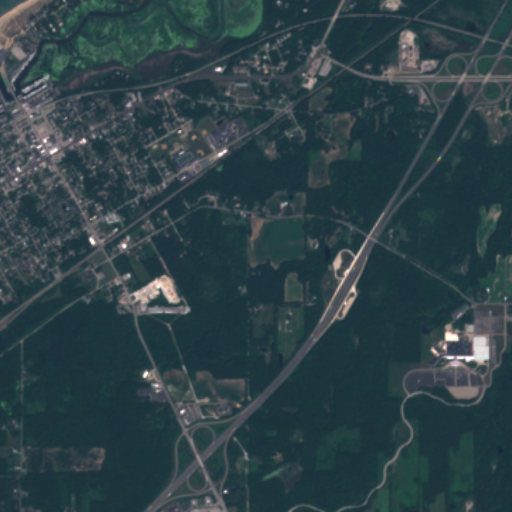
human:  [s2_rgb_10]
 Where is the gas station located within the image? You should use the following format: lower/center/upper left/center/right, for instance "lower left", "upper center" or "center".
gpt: The gas station is located in the upper left of the image.
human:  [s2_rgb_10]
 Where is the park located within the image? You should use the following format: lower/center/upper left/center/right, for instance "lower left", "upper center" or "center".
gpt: The park is located in the upper left of the image.
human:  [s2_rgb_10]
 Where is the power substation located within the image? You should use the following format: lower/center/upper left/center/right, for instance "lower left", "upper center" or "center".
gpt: The power substation is located in the center left of the image.
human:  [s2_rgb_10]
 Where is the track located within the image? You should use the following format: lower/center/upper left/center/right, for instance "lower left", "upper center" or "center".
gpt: The track is located in the upper center of the image.
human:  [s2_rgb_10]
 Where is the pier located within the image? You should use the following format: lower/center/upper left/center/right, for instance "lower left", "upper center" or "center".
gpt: The pier is located in the upper left of the image.
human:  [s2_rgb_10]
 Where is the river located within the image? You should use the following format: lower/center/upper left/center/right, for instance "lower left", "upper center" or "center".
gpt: The river is located in the upper of the image.
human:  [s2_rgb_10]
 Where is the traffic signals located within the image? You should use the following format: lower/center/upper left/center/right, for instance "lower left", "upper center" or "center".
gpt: The traffic signals is located in the upper left of the image.
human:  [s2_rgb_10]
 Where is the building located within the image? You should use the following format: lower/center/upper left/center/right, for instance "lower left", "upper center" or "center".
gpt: There is no building in the image.